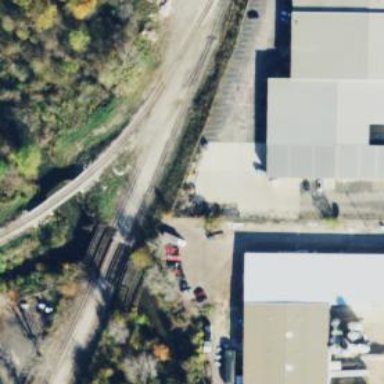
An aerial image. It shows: Railway yard used for servicing trains.